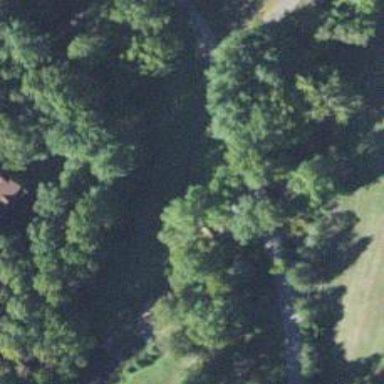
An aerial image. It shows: Path for golf carts.